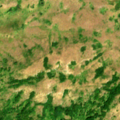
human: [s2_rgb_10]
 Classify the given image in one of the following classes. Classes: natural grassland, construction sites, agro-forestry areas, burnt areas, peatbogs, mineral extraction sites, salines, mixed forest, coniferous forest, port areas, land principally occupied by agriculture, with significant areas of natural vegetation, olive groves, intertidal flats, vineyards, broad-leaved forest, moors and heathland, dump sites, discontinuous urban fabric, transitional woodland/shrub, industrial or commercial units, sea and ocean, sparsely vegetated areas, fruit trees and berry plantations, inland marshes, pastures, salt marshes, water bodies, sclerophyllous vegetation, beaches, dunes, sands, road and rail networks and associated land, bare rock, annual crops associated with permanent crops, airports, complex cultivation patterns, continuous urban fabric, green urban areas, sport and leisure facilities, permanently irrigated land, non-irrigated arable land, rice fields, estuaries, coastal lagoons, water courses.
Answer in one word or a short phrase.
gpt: natural grassland, transitional woodland/shrub